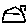
Label: house